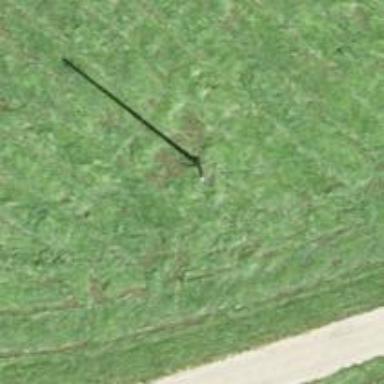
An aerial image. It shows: Minor power line.